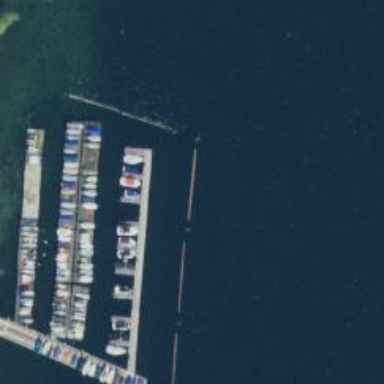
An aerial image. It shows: Pier with mooring facilities.